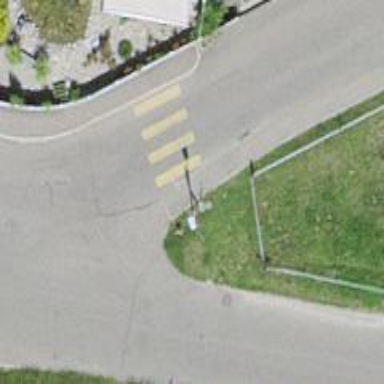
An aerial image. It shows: Uncontrolled zebra crossing on the road.